Question: I've migrated the AdMobs banner ads to Google Play Services in my Android Studio project. The resulting APK mushroomed from 0.7 MB to over 1.6 MB. Fortunately ProGuard knocked it down to just over 1 MB. I poked around the APK and noticed that 280 kB of "g+" images have been added to
'''
res/
drawable-hdpi
drawable-mdpi
drawable-xhdpi
drawable-xxhdpi
'''

I have no plans to ever use Google+ in this app. It's a utility app and there's no need to deal with social media. 280kB may sound like peanuts compared to multi-Megabyte apps, but being a relatively simple utility, users want it to be as small as possible. It just feels dirty releasing a new version that blows up from ~700 kB to over 1000 kB with no tangible feature improvements for the user.
Ideally I'd like to exclude those icons for just one project, but I could live with a global solution for now.
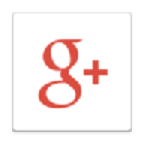
Answer: So far the two best options are to add tiny bitmaps or aliases to the project named the same as the g+ icons. These supersede the icons in the GPS library. The icons are in each of the drawable-* directories with the following filenames:
'''
res/
drawable-hdpi/
drawable-mdpi/
drawable-xhdpi/
drawable-xxhdpi/
common_signin_btn_icon_disabled_dark.9.png
common_signin_btn_icon_disabled_focus_dark.9.png
common_signin_btn_icon_disabled_focus_light.9.png
common_signin_btn_icon_disabled_light.9.png
common_signin_btn_icon_focus_dark.9.png
common_signin_btn_icon_focus_light.9.png
common_signin_btn_icon_normal_dark.9.png
common_signin_btn_icon_normal_light.9.png
common_signin_btn_icon_pressed_dark.9.png
common_signin_btn_icon_pressed_light.9.png
common_signin_btn_text_disabled_dark.9.png
common_signin_btn_text_disabled_focus_dark.9.png
common_signin_btn_text_disabled_focus_light.9.png
common_signin_btn_text_disabled_light.9.png
common_signin_btn_text_focus_dark.9.png
common_signin_btn_text_focus_light.9.png
common_signin_btn_text_normal_dark.9.png
common_signin_btn_text_normal_light.9.png
common_signin_btn_text_pressed_dark.9.png
common_signin_btn_text_pressed_light.9.png
ic_plusone_medium_off_client.png
ic_plusone_small_off_client.png
ic_plusone_standard_off_client.png
ic_plusone_tall_off_client.png
'''
I created a tiny 9-patch bitmap copied and named as each of those files in the drawable dirs. You can barely see it here --->

The alternative is to create aliases. One bitmap alias per file so you end up with the same number of files. For example:
'''
res/
drawable/
blank.png
drawable-xxhdpi/
common_signin_btn_icon_disabled_dark.9.xml
...
'''
Each of the alias XMLs references the tiny one:
'''
<?xml version="1.0" encoding="utf-8"?>
<bitmap xmlns:android="http://schemas.android.com/apk/res/android"
android:src="@drawable/blank" />
'''
The size difference is negligible between the tiny bitmap and the alias. Yes it's a hack, but until Google/ProGuard automatically removes unused bitmaps, this may be the only way to recover the wasted space. Thanks to CommonsWare for the assist.